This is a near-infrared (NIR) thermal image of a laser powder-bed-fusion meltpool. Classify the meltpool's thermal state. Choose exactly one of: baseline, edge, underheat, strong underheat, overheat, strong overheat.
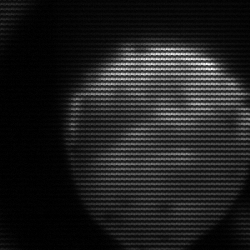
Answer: edge